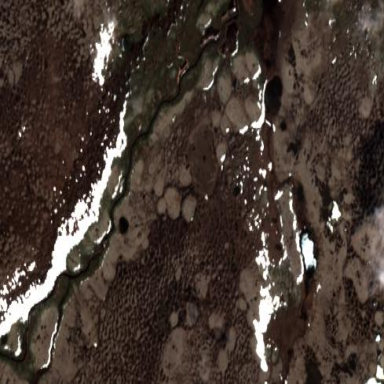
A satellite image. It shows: Tundra pond within wetland area.